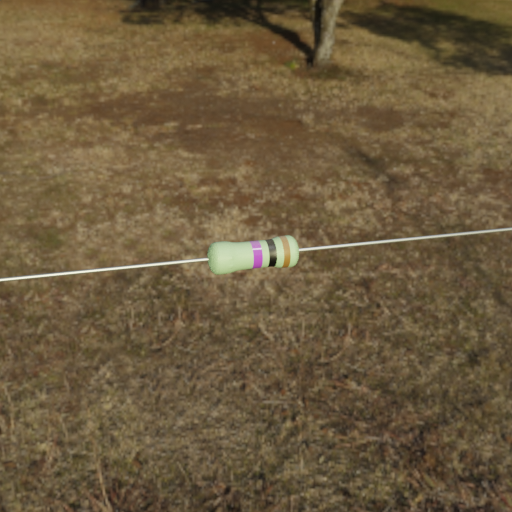
Resistor colour bands (in order): violet, black, brown